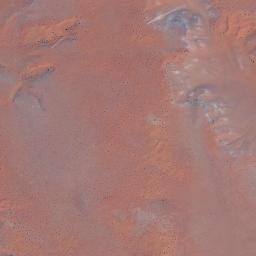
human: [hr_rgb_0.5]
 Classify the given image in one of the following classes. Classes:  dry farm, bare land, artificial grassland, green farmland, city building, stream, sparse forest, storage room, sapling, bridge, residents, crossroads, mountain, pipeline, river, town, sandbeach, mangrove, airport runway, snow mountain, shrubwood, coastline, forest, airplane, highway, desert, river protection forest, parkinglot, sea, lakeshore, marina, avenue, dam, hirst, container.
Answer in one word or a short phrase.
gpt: desert